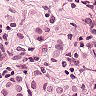
Metastatic tissue present: yes